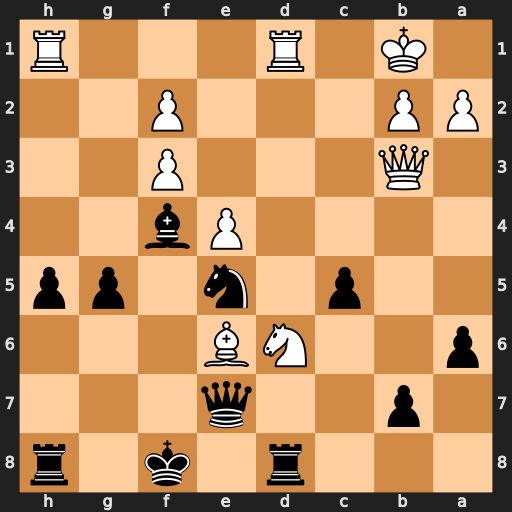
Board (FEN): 3r1k1r/1p2q3/p2NB3/2p1n1pp/4Pb2/1Q3P2/PP3P2/1K1R3R
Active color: b
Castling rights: -
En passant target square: -
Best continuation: Rxd6 Rxd6 Qxd6